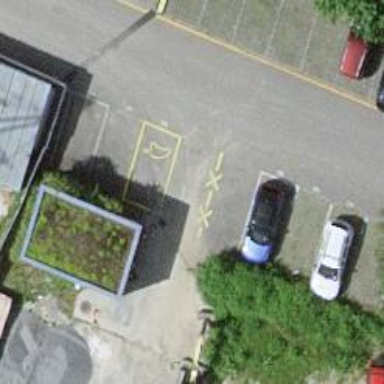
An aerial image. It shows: Charging station.